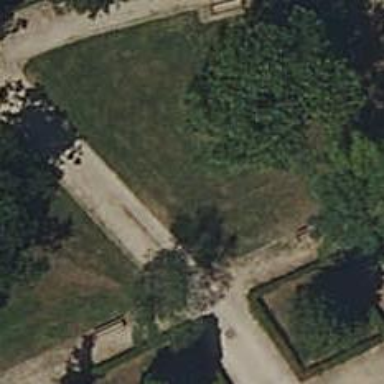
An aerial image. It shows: Compacted path.